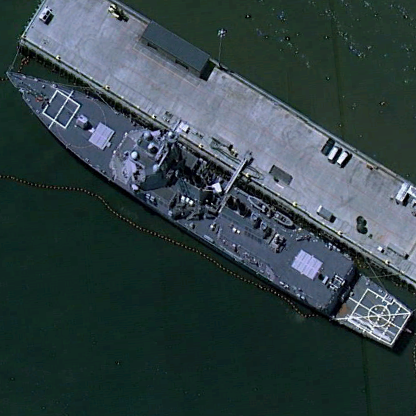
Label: Arleigh_Burke-class_destroyer